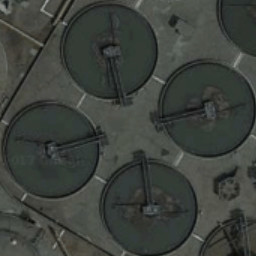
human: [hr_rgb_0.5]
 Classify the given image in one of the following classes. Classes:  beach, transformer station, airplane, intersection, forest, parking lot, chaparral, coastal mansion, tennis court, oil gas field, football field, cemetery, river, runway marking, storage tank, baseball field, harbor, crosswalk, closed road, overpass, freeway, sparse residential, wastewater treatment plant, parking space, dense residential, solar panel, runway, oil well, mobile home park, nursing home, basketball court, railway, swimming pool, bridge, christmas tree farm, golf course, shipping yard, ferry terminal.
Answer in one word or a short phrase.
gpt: wastewater treatment plant